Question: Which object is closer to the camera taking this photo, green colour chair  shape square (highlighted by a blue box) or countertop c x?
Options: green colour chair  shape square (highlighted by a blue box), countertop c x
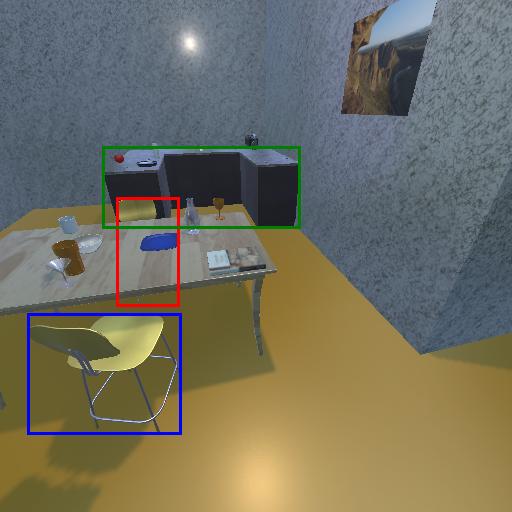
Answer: green colour chair  shape square (highlighted by a blue box)